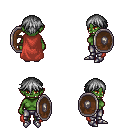
a pixel art fantasy rpg character, female body template, orc, green skin, maroon cape, metal pants, gray short bangs hairstyle, metal boots, shield, four views (front, back, left, right), 2x2 character sprite sheet, small pixel art, hard edges, no anti-aliasing